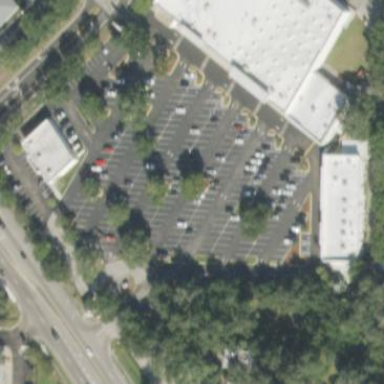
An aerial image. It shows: Retail area.